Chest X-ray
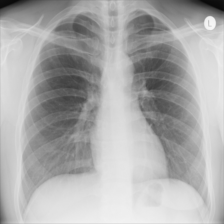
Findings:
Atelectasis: negative
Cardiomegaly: negative
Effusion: negative
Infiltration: negative
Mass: negative
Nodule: negative
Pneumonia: negative
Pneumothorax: negative
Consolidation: negative
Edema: negative
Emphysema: negative
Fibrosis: negative
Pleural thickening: negative
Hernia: negative